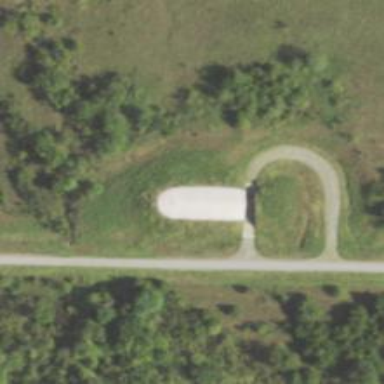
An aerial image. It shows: Military bunker.